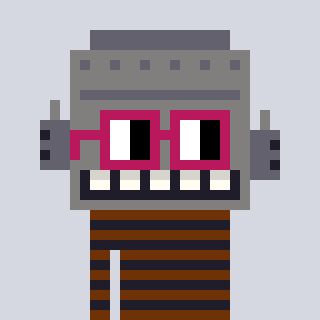
a pixel art character with square dark red glasses, a robot-shaped head and a grayscale-colored body on a cool background